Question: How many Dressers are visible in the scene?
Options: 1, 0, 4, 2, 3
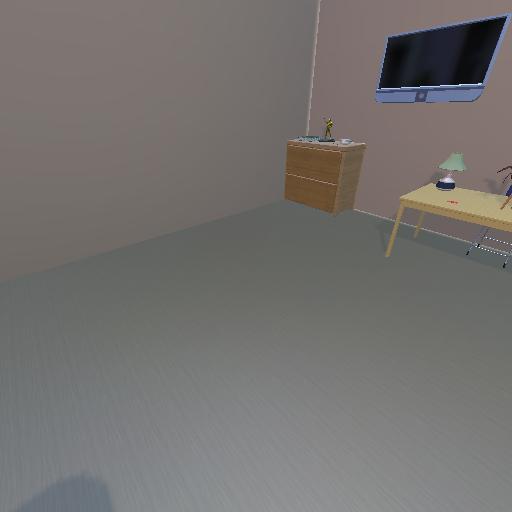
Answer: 1